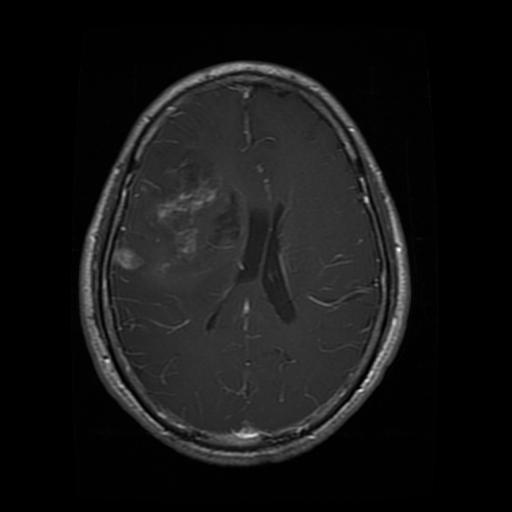
Label: glioma